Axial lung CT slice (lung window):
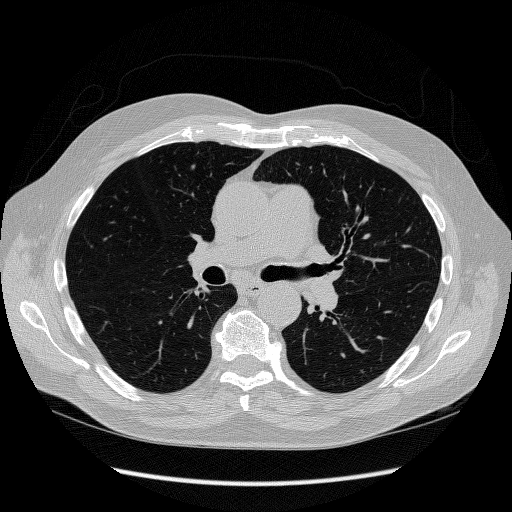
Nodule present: no